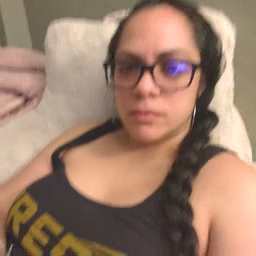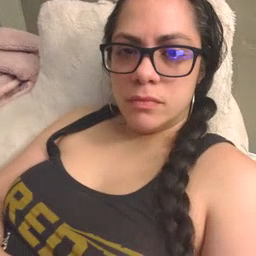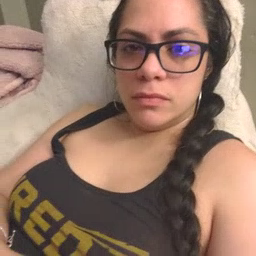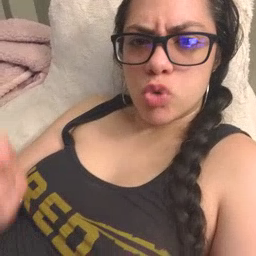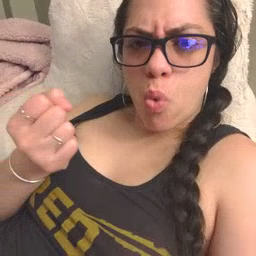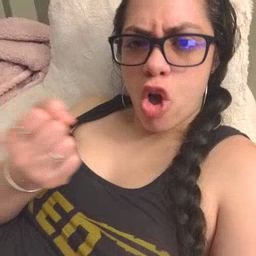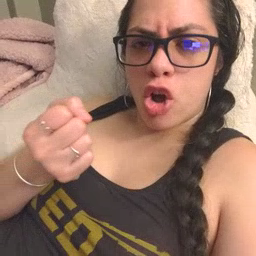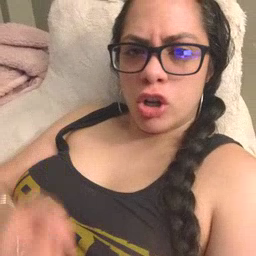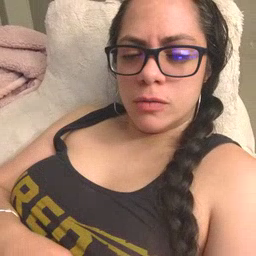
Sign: drawer